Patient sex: F
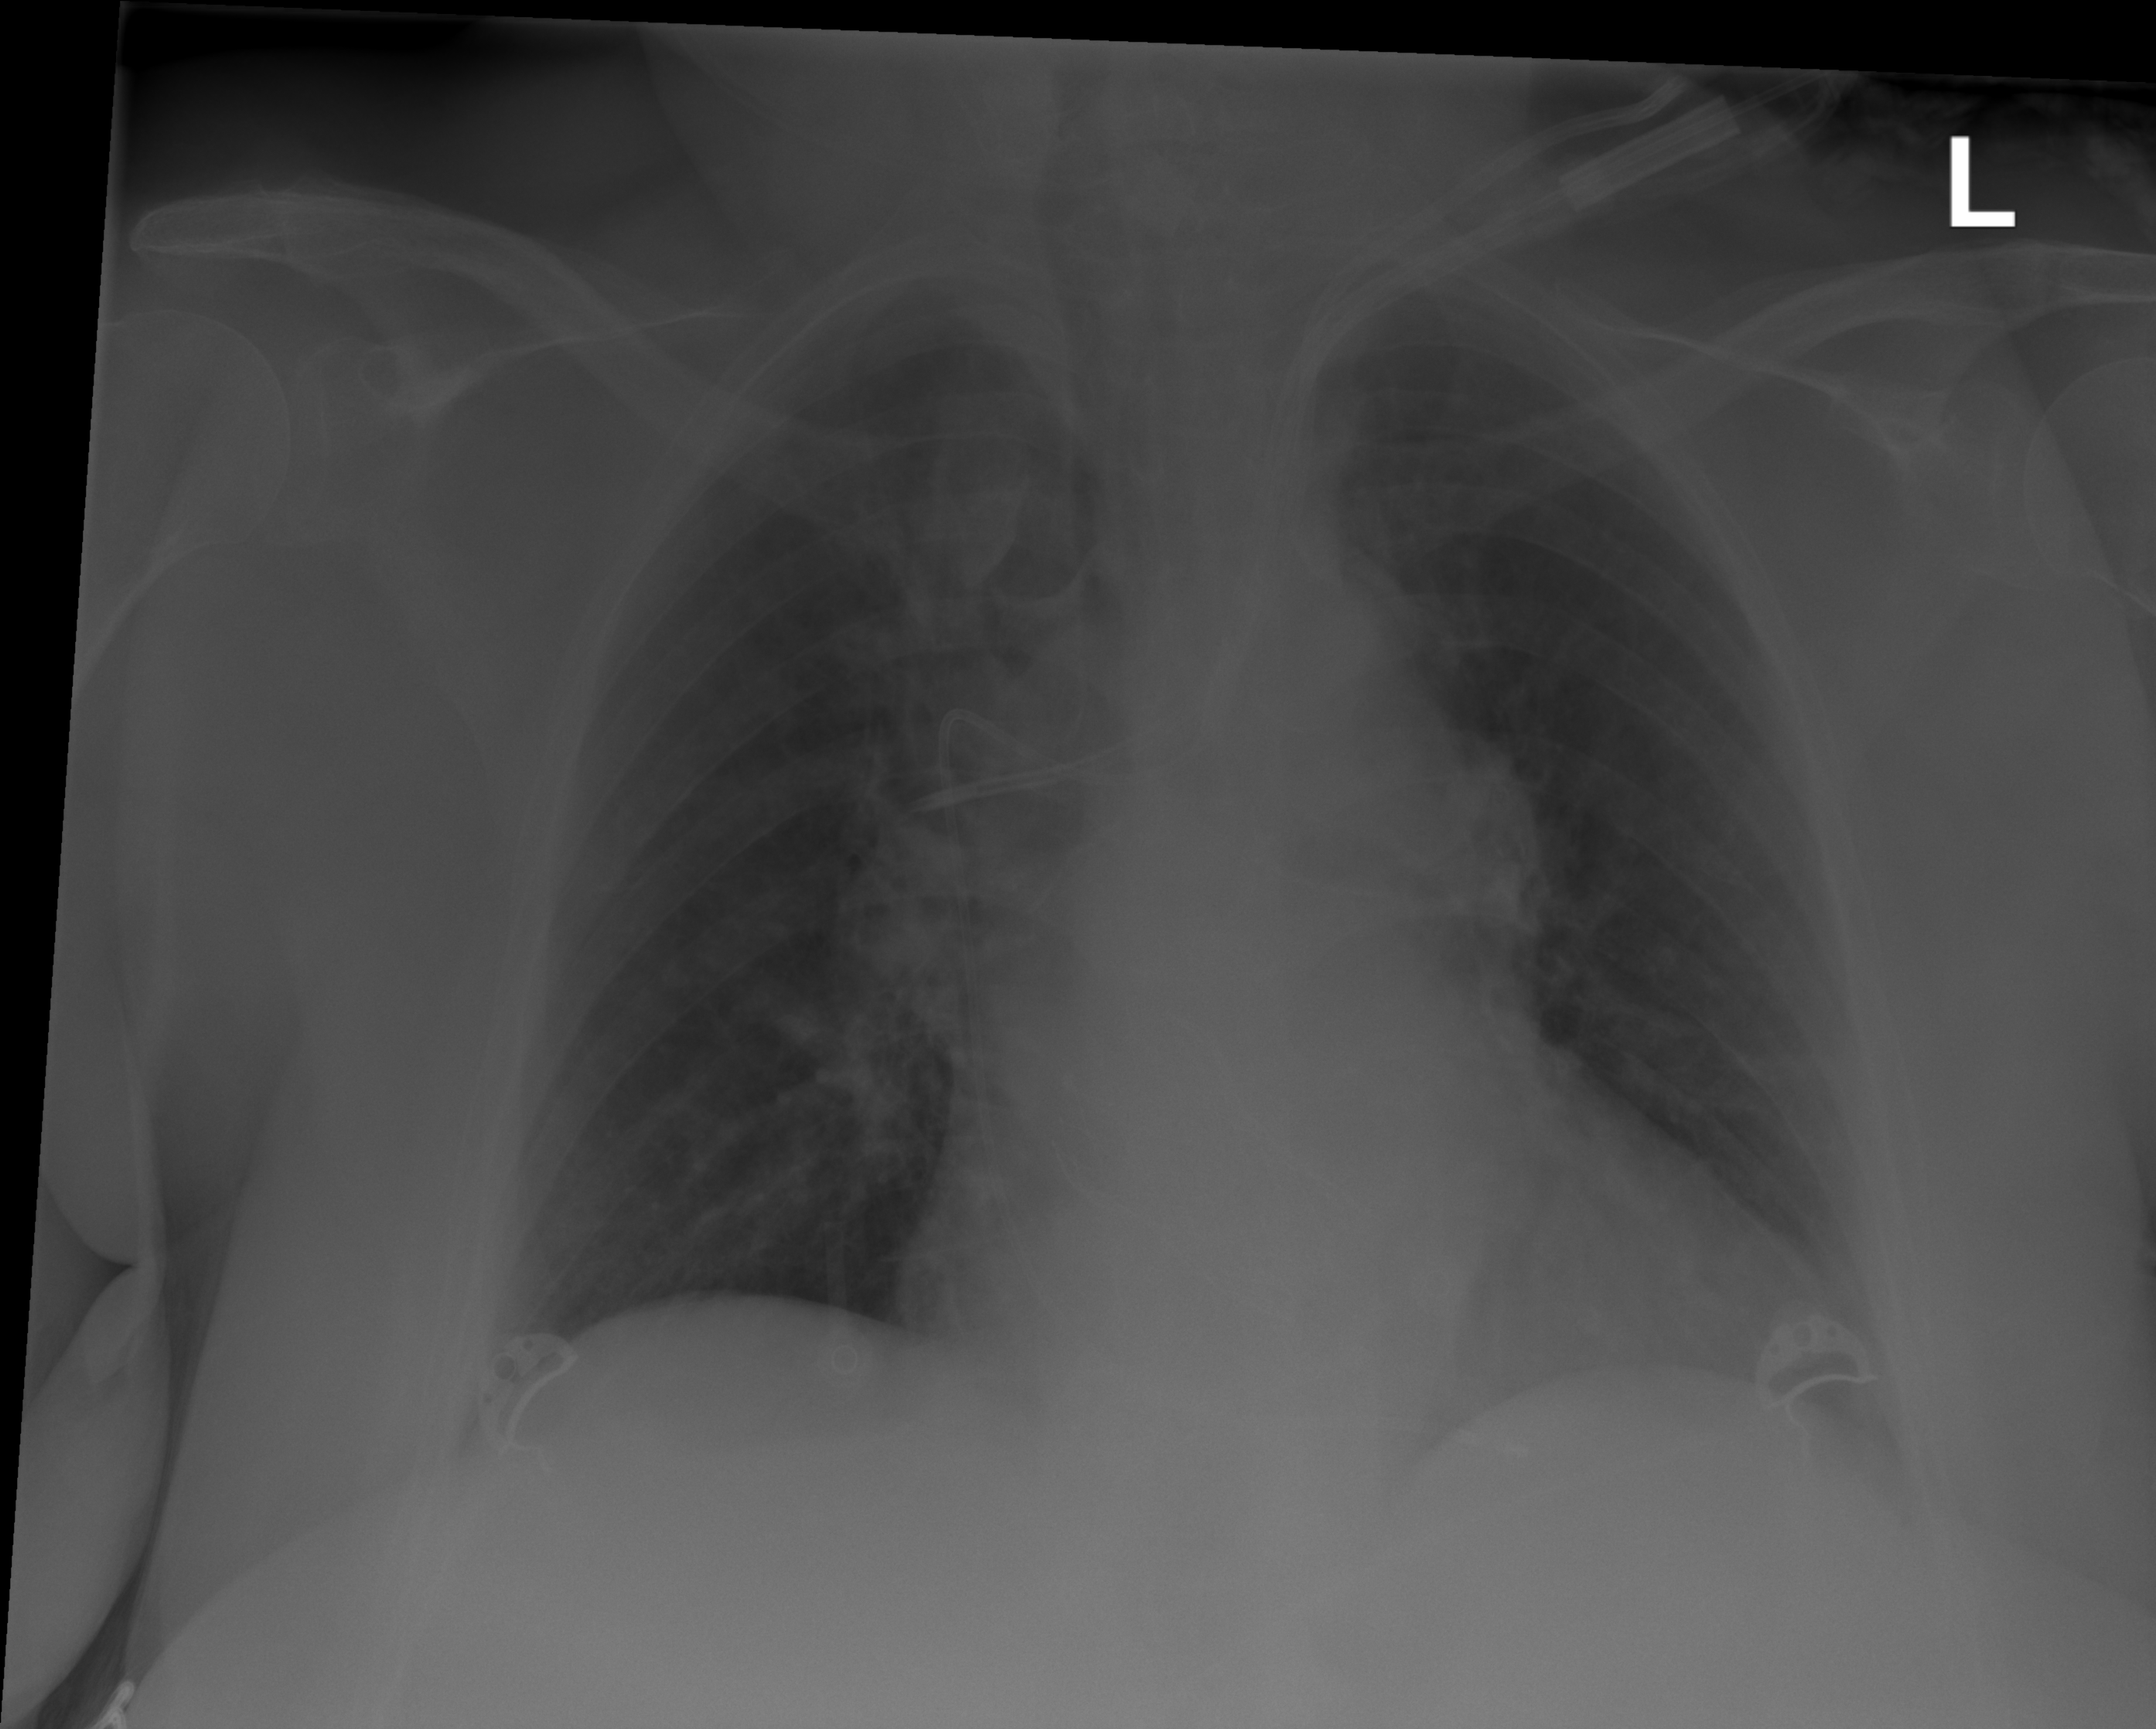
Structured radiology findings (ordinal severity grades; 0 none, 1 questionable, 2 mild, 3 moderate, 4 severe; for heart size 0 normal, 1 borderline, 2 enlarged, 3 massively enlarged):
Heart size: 2
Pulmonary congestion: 2
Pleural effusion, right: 0
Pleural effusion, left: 2
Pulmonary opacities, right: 0
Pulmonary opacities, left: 0
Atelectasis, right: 0
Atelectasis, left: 0